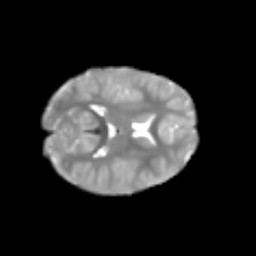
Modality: T2w
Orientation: axial
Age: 6
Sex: female
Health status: healthy